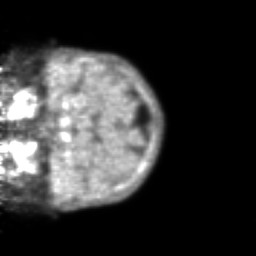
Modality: PET
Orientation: coronal
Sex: female
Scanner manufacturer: ge